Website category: camera
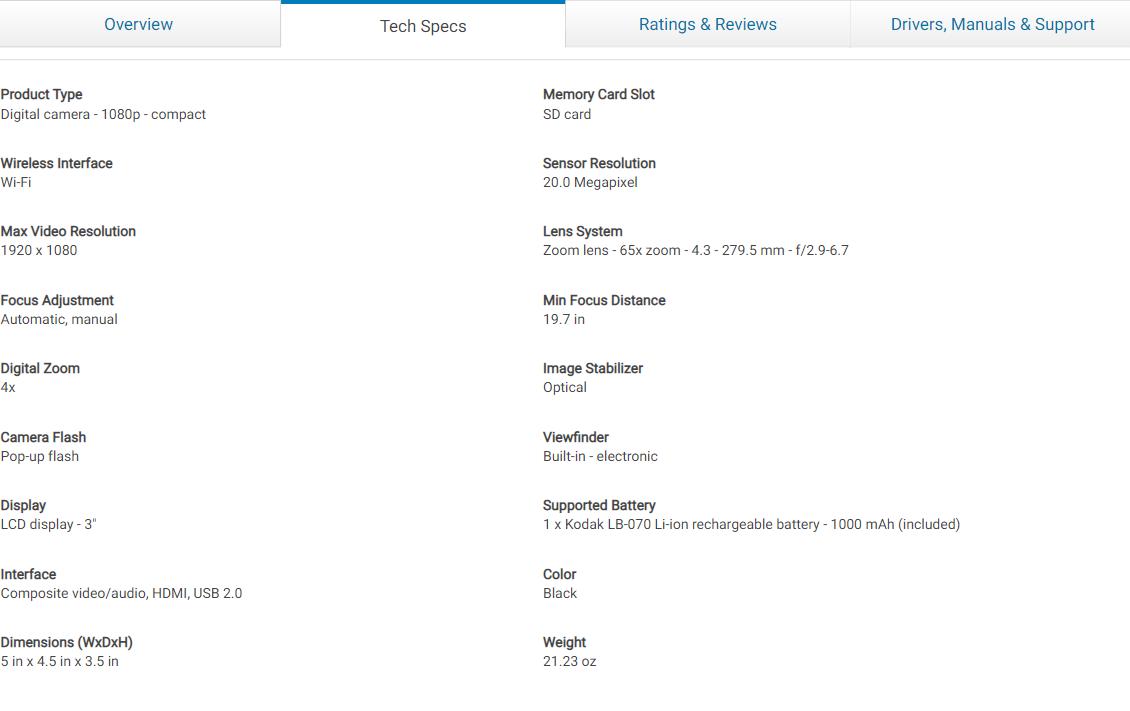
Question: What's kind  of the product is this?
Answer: Digital camera - 1080p - compact

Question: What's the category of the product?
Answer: Digital camera - 1080p - compact

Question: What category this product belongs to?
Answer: Digital camera - 1080p - compact

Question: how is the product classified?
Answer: Digital camera - 1080p - compact

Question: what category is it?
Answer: Digital camera - 1080p - compact

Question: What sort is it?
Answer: Digital camera - 1080p - compact

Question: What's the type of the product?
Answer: Digital camera - 1080p - compact

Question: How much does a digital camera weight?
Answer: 21.23 oz

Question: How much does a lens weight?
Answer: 21.23 oz

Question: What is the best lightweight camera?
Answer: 21.23 oz

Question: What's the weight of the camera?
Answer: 21.23 oz

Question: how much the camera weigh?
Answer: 21.23 oz

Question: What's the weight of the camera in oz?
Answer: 21.23 oz

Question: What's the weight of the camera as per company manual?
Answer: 21.23 oz

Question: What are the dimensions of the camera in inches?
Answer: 5 in x 4.5 in x 3.5 in

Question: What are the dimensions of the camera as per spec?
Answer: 5 in x 4.5 in x 3.5 in

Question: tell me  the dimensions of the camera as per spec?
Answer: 5 in x 4.5 in x 3.5 in

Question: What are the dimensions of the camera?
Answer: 5 in x 4.5 in x 3.5 in

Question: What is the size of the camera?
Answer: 5 in x 4.5 in x 3.5 in

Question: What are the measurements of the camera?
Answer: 5 in x 4.5 in x 3.5 in

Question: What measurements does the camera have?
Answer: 5 in x 4.5 in x 3.5 in

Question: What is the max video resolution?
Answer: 1920 x 1080

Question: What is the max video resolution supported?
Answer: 1920 x 1080

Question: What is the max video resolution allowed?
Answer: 1920 x 1080